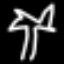
Label: palm tree